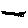
Label: smiley face